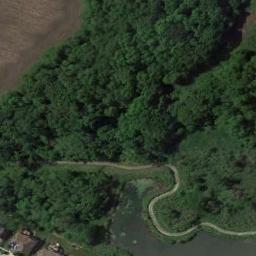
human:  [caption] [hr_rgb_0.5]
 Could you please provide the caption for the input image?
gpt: The forest is next to the bare land .

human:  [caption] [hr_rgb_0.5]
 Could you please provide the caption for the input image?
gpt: A narrow and curved road passes through the dense forest beside the brown land .

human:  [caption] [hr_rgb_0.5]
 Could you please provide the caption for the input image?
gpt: This is a dense forest .

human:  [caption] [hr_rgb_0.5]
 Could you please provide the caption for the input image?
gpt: The forest with a lot of dense green trees and some houses is next to a clearing and a road goes through the forest .

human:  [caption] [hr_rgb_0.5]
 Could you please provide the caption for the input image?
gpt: A winding path goes through a green forest beside a brown bare land .